Field crop: maize
Growth stage: 2
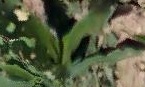
Species: maize